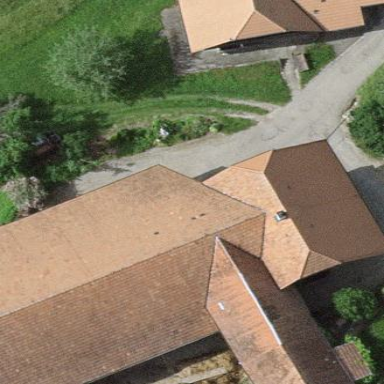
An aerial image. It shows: Farm building.